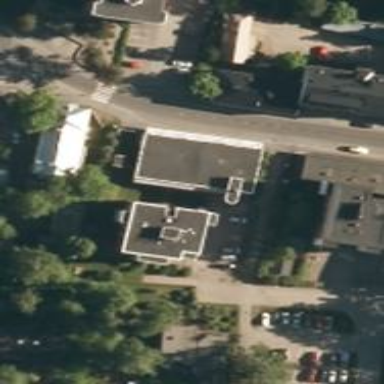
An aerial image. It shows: Fitness centre on leisure land.